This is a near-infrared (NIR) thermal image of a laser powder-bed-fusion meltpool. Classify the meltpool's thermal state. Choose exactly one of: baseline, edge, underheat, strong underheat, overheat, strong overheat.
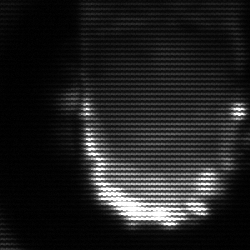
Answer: baseline